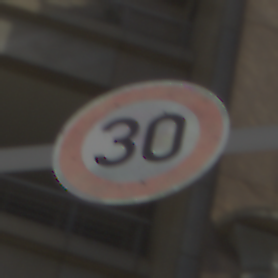
Verkehrszeichen: Geschwindigkeit30
Umgebung: Outdoor, Urban
Tageszeit: MorningAfternoon
Wetter: PartlyCloudy
Licht: Natural
Jahreszeit: NotSpecified
Kontrast: HighContrast